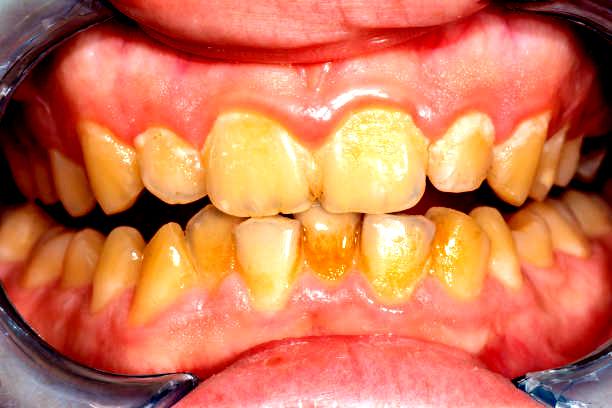
Condition: Gingivitis